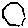
Label: hexagon